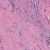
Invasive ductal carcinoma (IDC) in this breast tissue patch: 0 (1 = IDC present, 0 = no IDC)